Question: I have two dropdownlists in my project, one list with strings and one list with datetimes.
My controller checks the first list (of strings) like this:
'''
if (string.IsNullOrEmpty(animals))
return View(person);
else
return View(person.Where(d => d.animals == animals));
'''
The same code wont work with the lists of datetimes because I get an error saying that a datetime cant be null. Any ideas of how i can make something similar with a list of datetimes?

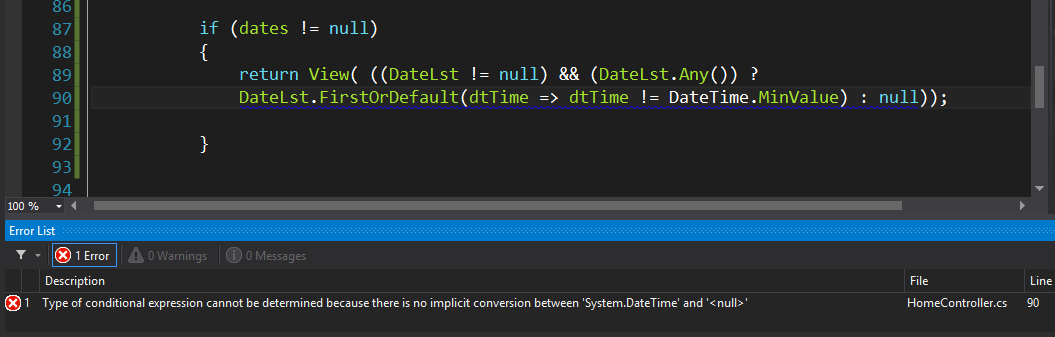
Answer: Have the view handle the null situation and the situation were this is a default min value in the list:
'''
return View( ((MyListOfDates != null) && (MyListOfDates.Any()) ?
MyListOfDates.FirstOrDefault(dtTime=> dtTime != DateTime.MinValue) :
DateTime.MinValue);
'''